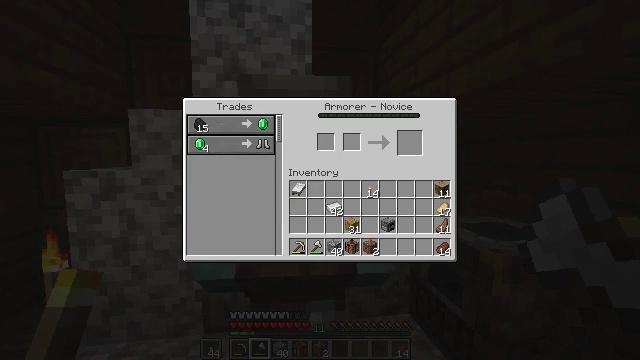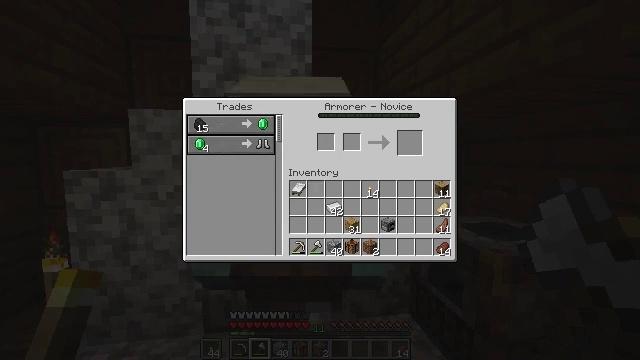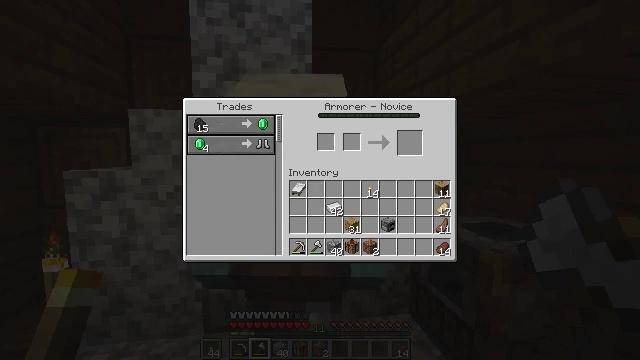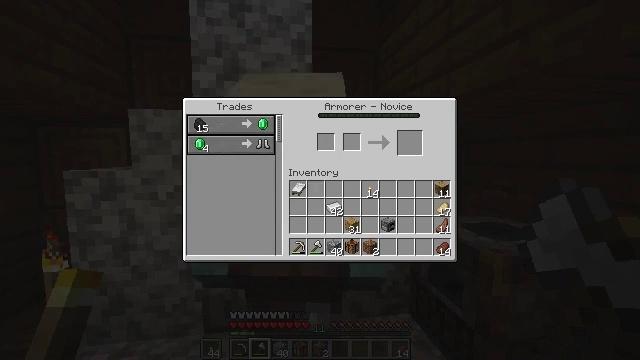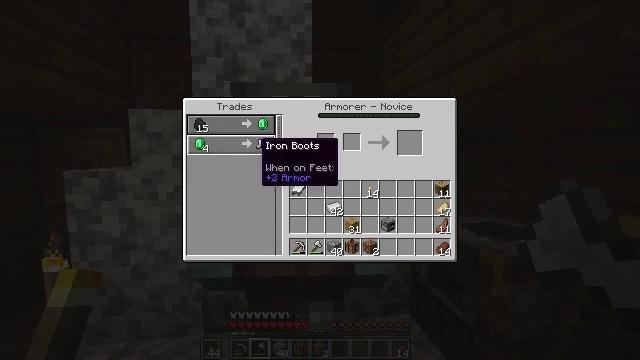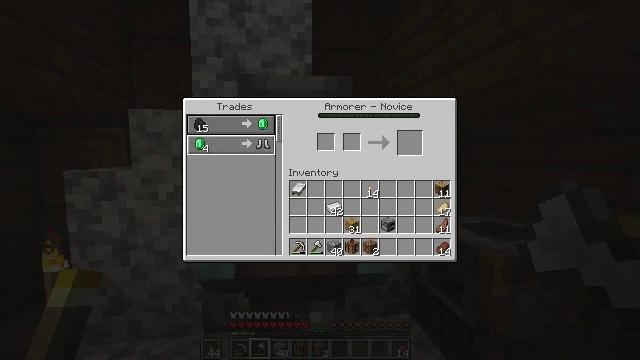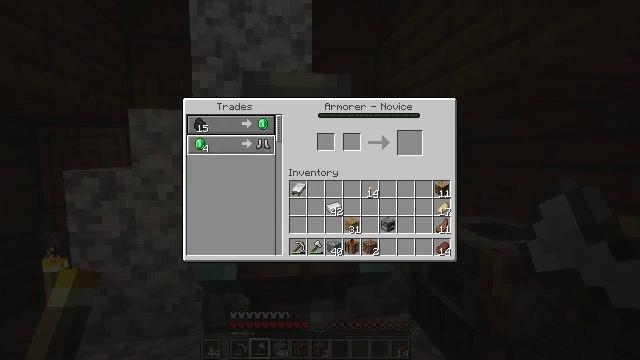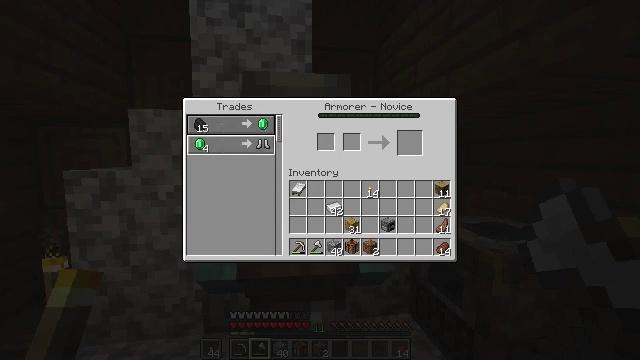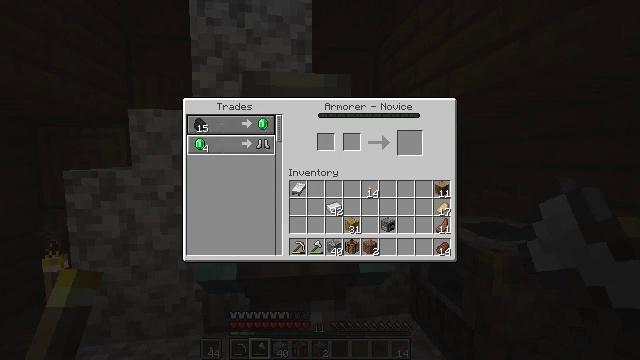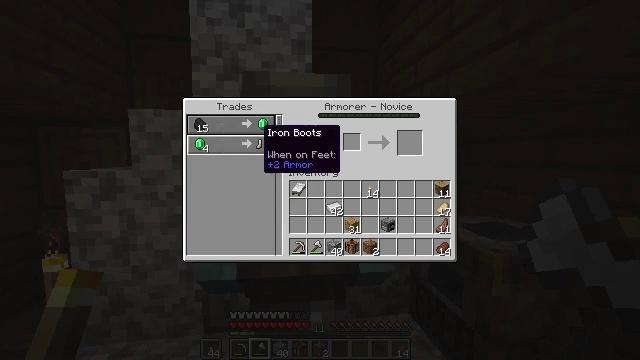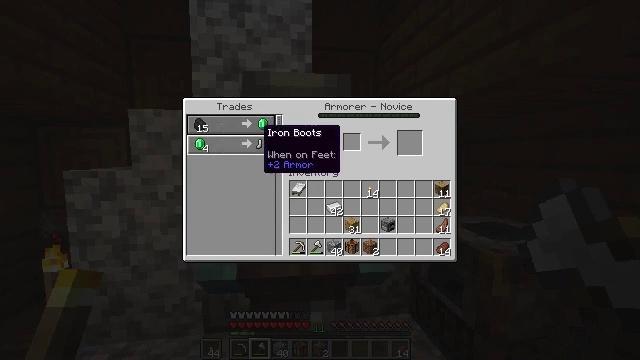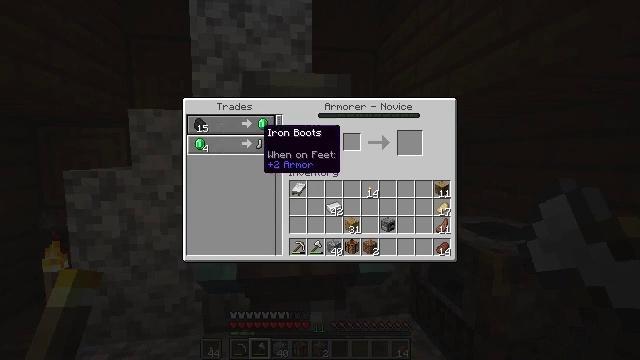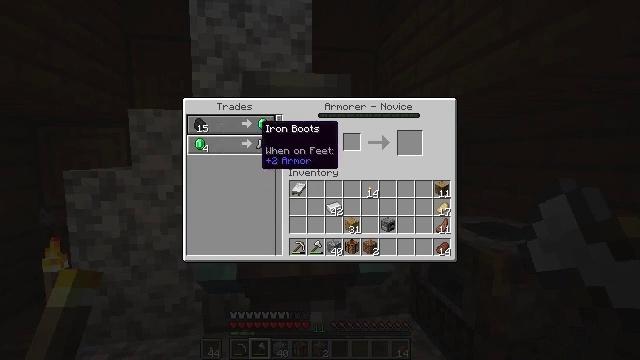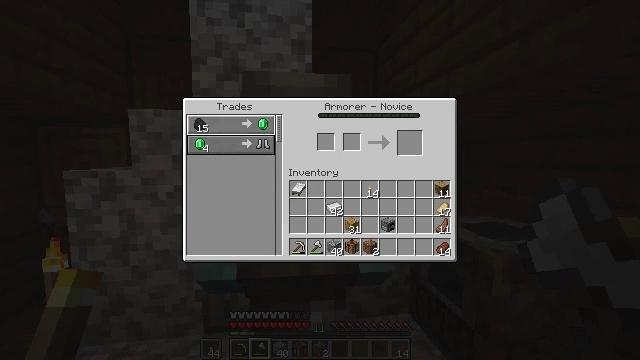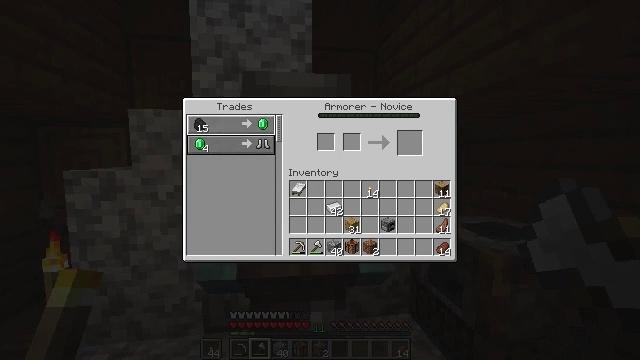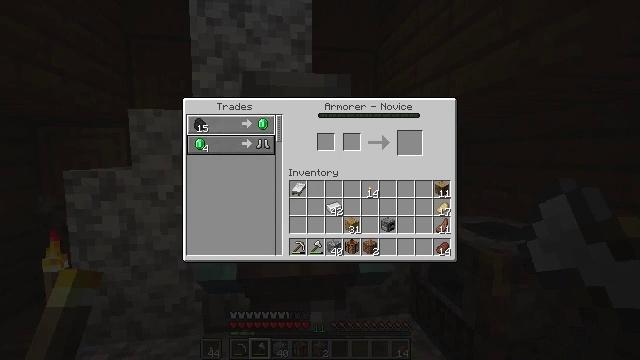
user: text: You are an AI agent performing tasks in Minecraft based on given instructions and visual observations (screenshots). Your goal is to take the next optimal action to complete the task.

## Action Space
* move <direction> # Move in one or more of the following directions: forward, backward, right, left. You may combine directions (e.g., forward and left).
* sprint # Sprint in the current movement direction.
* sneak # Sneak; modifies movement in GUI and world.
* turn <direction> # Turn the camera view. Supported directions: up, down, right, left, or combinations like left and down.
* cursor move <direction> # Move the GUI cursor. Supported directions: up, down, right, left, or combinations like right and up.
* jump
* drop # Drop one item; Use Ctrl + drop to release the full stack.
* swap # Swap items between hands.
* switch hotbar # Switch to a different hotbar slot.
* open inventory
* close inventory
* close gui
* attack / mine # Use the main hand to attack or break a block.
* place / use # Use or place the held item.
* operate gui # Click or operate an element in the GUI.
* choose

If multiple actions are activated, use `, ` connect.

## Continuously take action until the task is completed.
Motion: motion action
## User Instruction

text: Reclaim the smoker from the setup.
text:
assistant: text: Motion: cursor move left and up
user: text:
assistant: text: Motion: cursor move left and up
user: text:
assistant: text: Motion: no_op
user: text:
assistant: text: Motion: no_op
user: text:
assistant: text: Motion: cursor move left
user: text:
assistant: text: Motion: no_op
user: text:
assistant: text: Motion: no_op
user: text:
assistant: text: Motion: no_op
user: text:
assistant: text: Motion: no_op
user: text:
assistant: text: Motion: no_op
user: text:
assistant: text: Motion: no_op
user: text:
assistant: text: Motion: no_op
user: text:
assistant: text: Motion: cursor move left
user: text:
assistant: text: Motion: cursor move left
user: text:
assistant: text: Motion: no_op
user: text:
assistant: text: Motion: no_op
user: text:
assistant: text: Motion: no_op
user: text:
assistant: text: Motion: no_op
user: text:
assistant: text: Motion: cursor move left
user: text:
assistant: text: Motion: no_op
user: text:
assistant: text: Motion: no_op
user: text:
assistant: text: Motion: no_op
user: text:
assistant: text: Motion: no_op
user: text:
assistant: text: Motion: no_op
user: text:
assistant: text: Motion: no_op
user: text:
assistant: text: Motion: no_op
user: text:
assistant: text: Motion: no_op
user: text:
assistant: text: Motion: no_op
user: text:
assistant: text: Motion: no_op
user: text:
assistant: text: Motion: no_op